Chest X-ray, PA view. Patient: 46 years old, sex M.
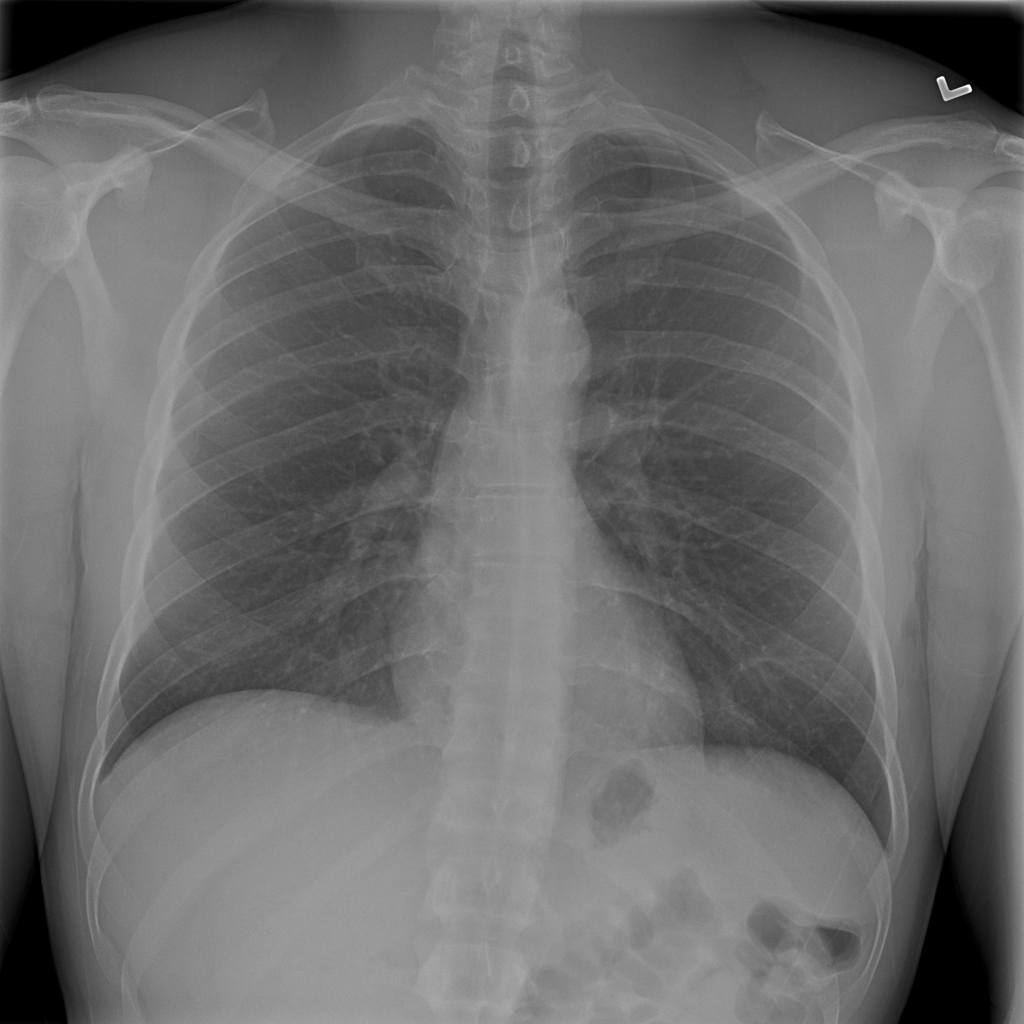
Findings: No Finding